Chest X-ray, PA view. Patient: 56 years old, sex F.
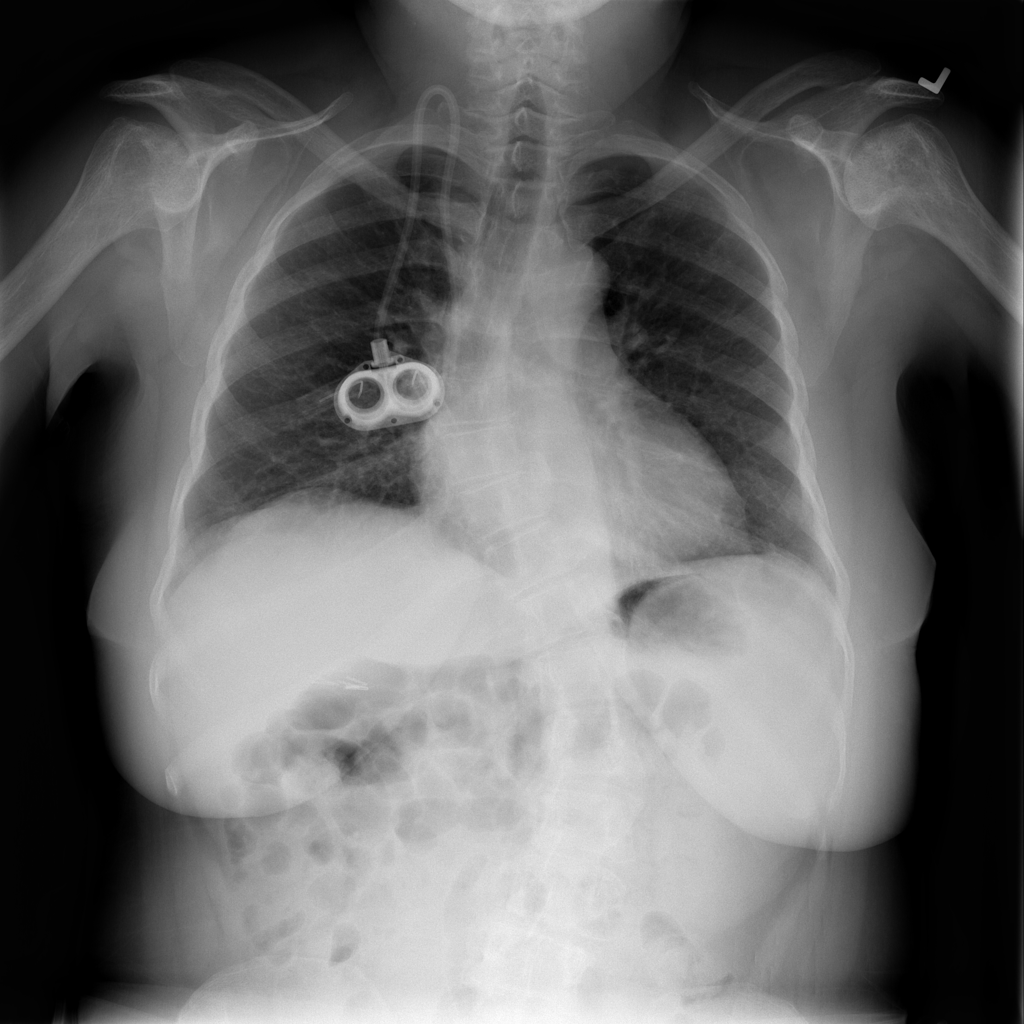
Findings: No Finding